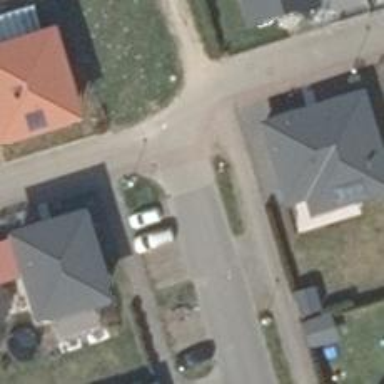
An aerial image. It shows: Residential road with separate sidewalks on both sides.